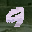
Label: 9